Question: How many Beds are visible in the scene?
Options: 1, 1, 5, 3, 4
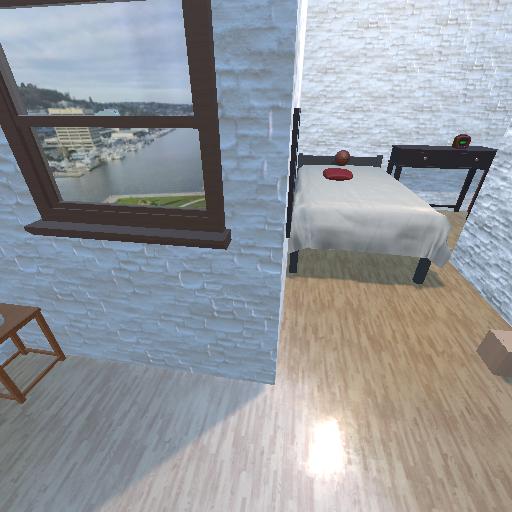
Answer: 1